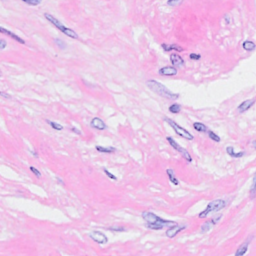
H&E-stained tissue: Breast